Question: I have a CSV file with two columns assigned as nodes interacting with each other, now I want to call this file in Python to create a graph and to find out the average degree of each node.
My data looks like:

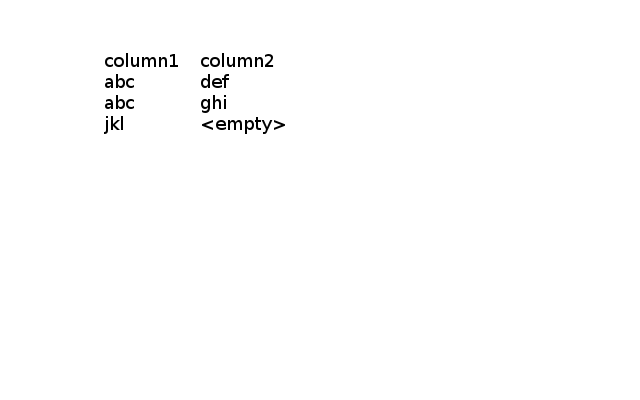
Answer: Next time put your data in text form.
Here is the data I used.
'''
column1 column2
abc def
abc ghi
jkl <empty>
'''
In the code below I read the file 'some_data.csv' with the 'csv' package.
I set the delimiter in the 'csv.reader' command with 'delimiter=' ''.
In the same command I used 'skipinitialspace=True' to ignore extra spaces.
If both nodes are present I add the edge to the graph with 'add_edge', else I only add the first node with 'add_node'.
You could add another 'elif' to test if the first node is '<empty>'.
'''
import networkx as nx
import csv
G = nx.Graph()
with open('some_data.csv') as csvfile:
csv_reader = csv.reader(csvfile, delimiter=' ', skipinitialspace=True)
next(csv_reader, None) # skip header
for row in csv_reader:
# check if second node is empty
if row[1] == '<empty>':
G.add_node(row[0])
# else assume both nodes are present
else:
G.add_edge(row[0], row[1])
'''
You can get the individual nodes with <URL>.
To get their degrees you can use <URL>.
'''
for node in G.nodes():
print(node, 'has a degree of', G.degree(node))
'''
Output:
'''
jkl has a degree of 0
def has a degree of 1
ghi has a degree of 1
abc has a degree of 2
'''